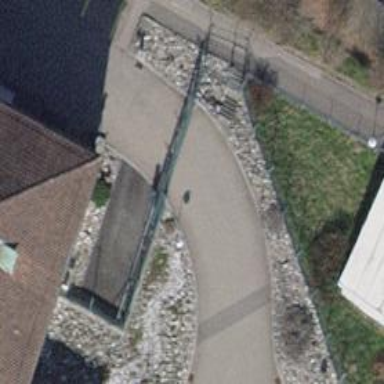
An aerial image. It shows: Gate.